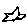
Label: star